A time-domain waveform of one vibration snapshot from a rolling-element bearing is shown. Determine the bearing's health state. Answer with exactly one of: normal, inner_race, outer_race, ball.
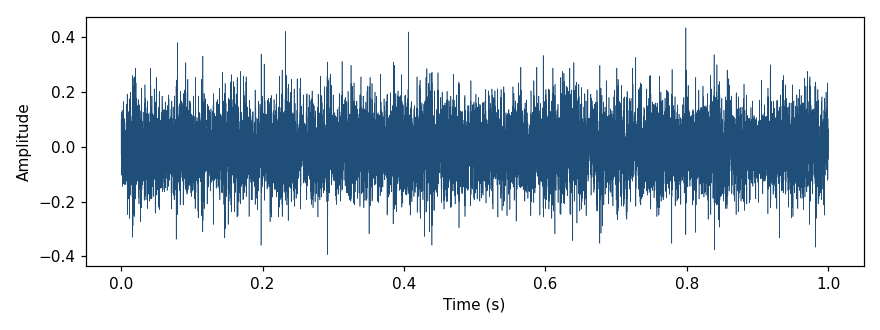
Answer: outer_race